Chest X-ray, AP view. Patient: 34 years old, sex M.
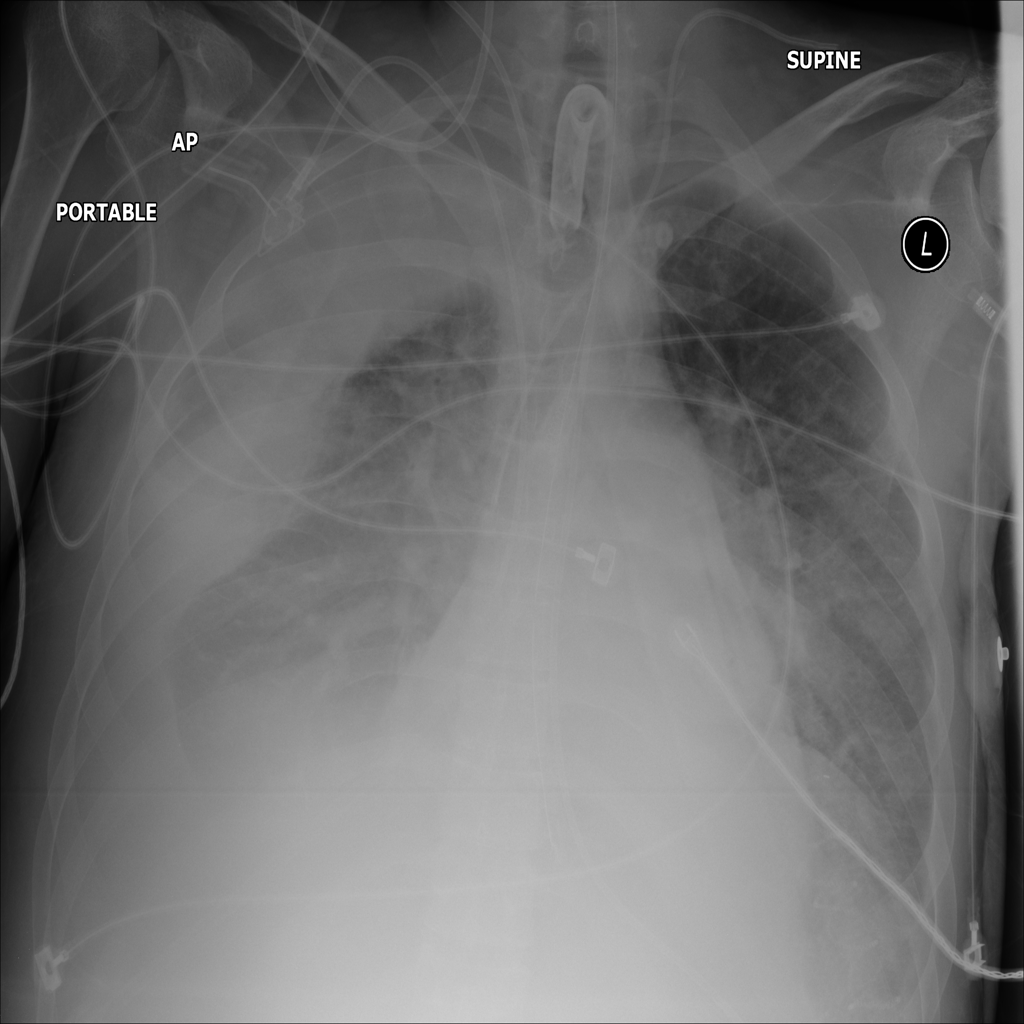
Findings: Edema, Pleural_Thickening